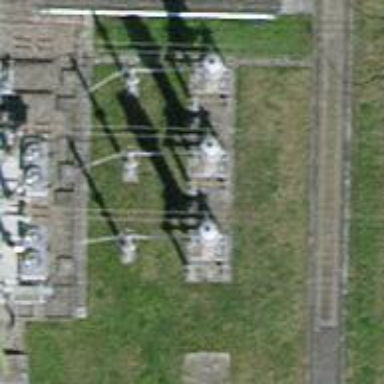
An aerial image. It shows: Bay for power lines.